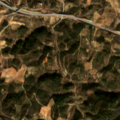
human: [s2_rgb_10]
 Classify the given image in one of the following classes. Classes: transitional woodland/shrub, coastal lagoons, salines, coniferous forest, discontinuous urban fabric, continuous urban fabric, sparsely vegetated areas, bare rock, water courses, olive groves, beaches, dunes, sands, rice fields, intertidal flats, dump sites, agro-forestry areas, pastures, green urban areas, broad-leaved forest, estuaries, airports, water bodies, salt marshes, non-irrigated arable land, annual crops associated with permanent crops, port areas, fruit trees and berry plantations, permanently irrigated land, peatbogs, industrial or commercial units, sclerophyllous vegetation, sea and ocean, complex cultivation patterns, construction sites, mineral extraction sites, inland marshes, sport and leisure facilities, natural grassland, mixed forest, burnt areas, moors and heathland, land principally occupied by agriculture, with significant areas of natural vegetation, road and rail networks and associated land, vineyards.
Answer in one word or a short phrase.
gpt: non-irrigated arable land, complex cultivation patterns, land principally occupied by agriculture, with significant areas of natural vegetation, transitional woodland/shrub